Interaction volume radius: 10 \u00c5
Interaction volume height: 10 \u00c5
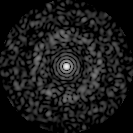
Disorder parameter: 0.8334